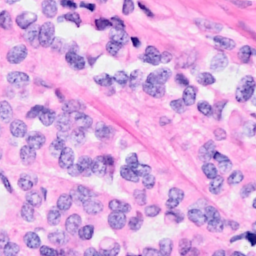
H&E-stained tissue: Breast